This plot shows a bearing's acceleration signal over time (raw waveform). Determine the bearing's health state. Answer with exactly one of: normal, inner_race, outer_race, ball.
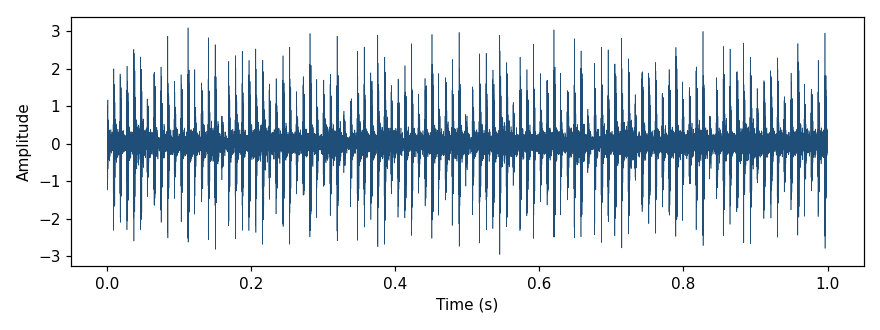
Answer: outer_race